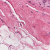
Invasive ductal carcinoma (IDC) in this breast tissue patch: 0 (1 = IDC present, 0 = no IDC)